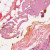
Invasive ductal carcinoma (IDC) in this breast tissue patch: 0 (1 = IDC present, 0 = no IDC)